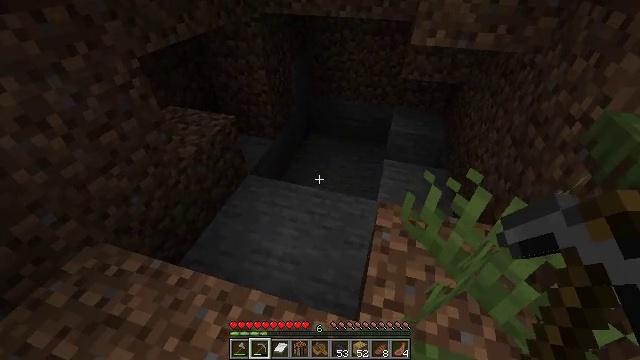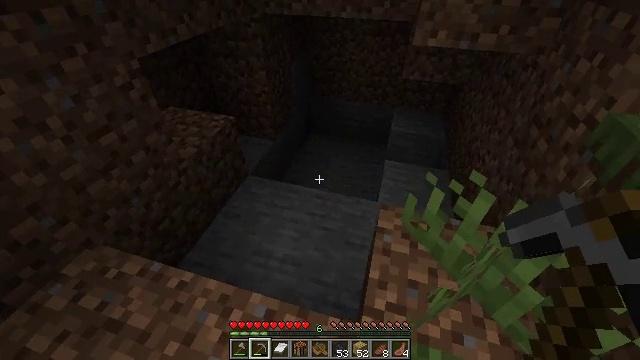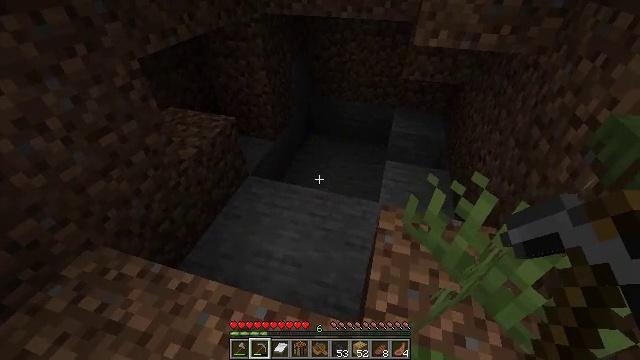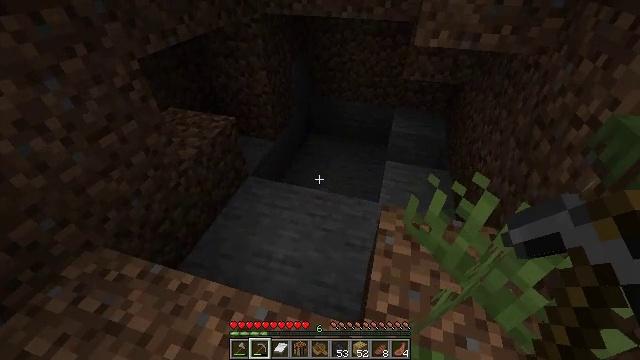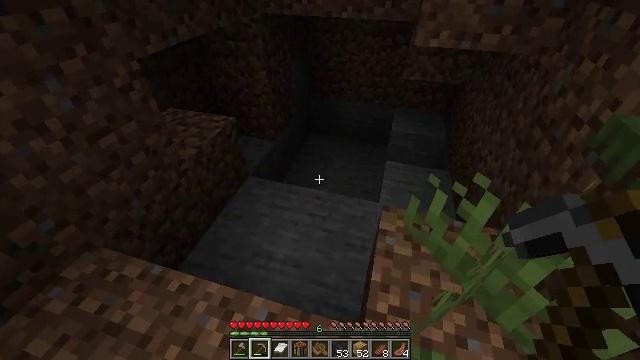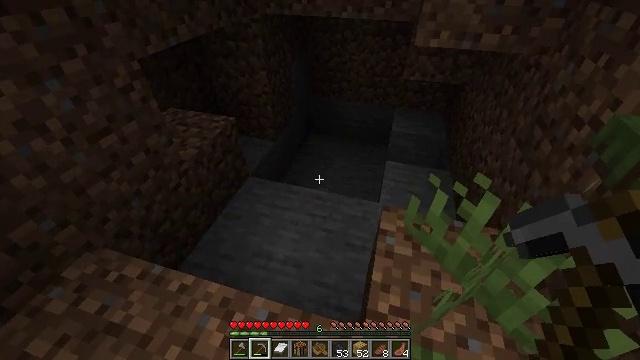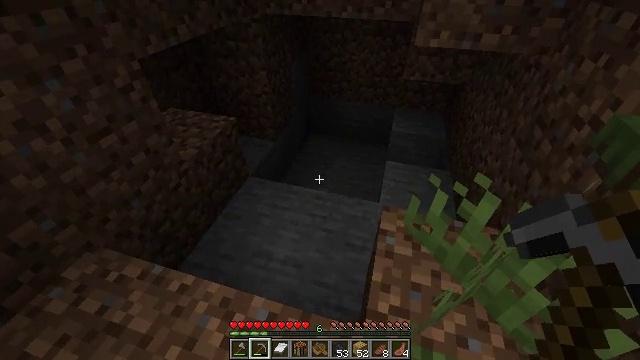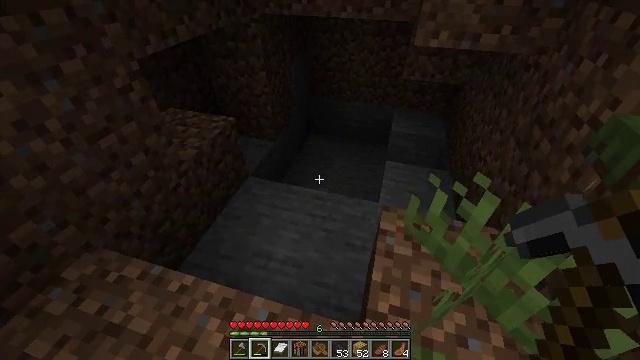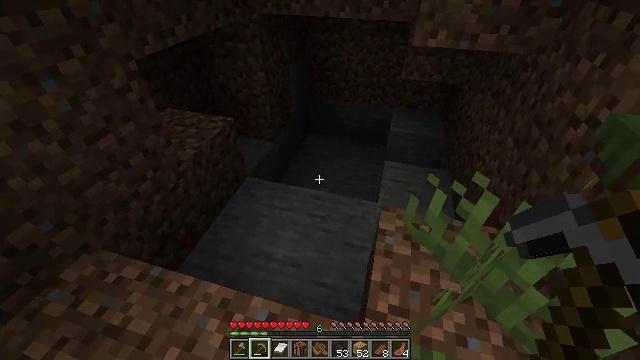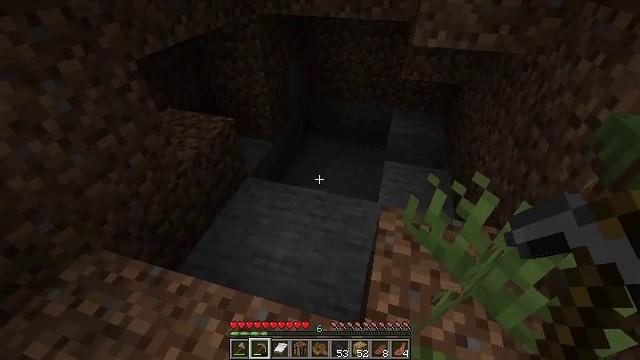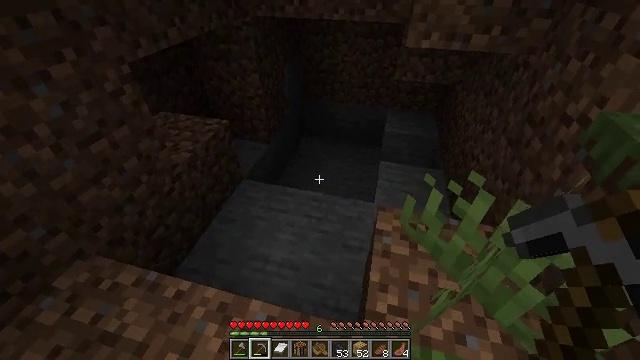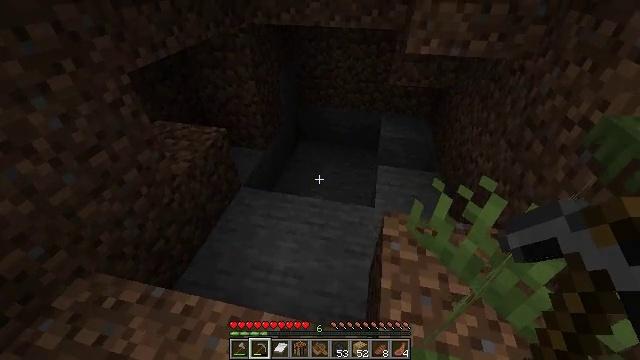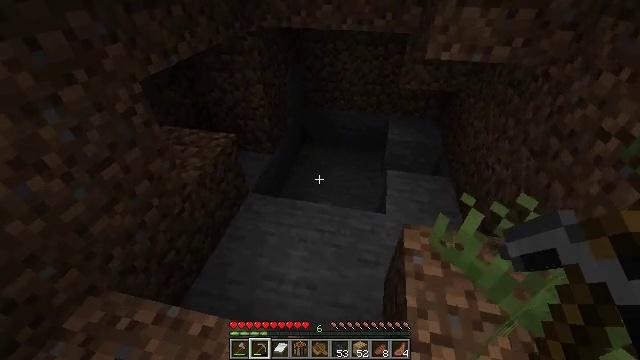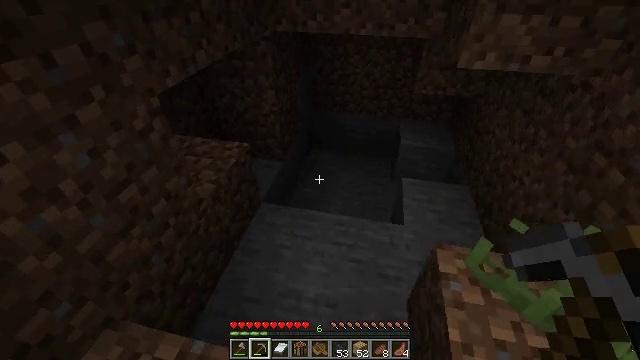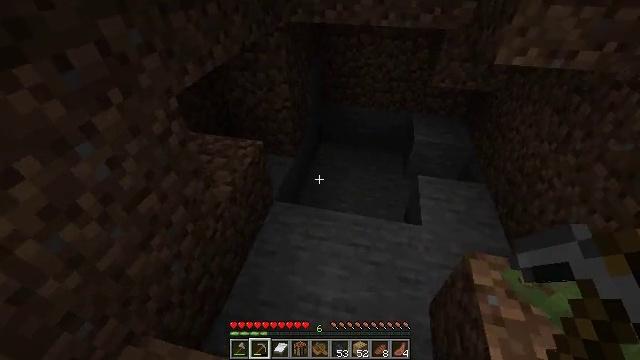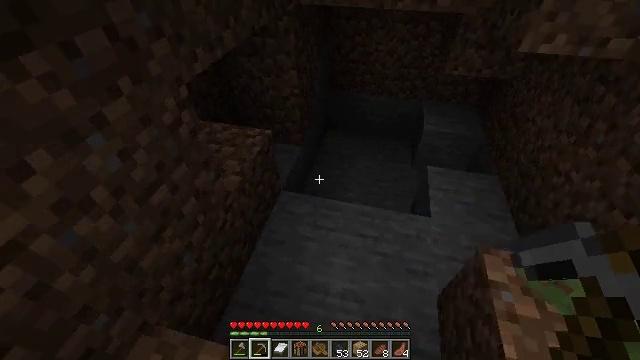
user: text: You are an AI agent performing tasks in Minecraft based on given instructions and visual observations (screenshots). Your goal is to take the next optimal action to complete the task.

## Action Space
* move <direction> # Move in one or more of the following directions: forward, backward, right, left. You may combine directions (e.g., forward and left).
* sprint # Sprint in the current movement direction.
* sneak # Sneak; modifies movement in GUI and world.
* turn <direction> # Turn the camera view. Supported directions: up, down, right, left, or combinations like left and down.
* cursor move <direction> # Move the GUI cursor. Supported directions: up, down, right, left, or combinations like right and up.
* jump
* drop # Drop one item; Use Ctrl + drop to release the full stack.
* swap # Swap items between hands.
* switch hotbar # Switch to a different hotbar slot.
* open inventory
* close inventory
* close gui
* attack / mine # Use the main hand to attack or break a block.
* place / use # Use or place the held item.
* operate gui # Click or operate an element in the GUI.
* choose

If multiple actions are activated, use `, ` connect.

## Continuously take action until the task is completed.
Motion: motion action
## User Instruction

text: Mine a cornflower from the ground.
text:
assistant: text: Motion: no_op
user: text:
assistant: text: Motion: no_op
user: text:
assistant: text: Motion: no_op
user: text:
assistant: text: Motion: no_op
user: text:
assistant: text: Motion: no_op
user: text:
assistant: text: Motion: no_op
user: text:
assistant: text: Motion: no_op
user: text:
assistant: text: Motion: no_op
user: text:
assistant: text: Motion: no_op
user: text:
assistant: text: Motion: move left, turn right
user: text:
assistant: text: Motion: move forward and move left, turn right and up
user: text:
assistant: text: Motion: move forward and move left
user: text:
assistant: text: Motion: move forward and move left
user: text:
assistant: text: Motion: move forward and move left, turn down
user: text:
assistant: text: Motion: move forward and move left, turn left and down
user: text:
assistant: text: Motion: move forward, turn down
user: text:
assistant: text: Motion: move forward, turn down
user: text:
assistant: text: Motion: move forward, turn left and down
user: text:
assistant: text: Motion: move forward and move right, turn down
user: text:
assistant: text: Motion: move forward and move right
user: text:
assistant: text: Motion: move forward and move right
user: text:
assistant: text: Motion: move forward and move right, turn right and up
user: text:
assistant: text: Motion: move right, turn right and up
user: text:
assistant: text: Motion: turn up
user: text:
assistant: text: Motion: turn left and up
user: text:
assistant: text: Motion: turn left and up
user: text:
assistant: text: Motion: move back, turn left and up
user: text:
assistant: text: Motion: move back, turn left and up
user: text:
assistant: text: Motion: move back, turn left and up
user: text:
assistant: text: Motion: move back and move right